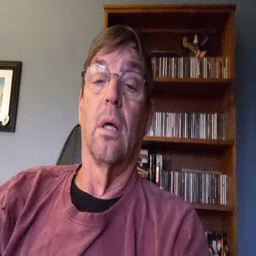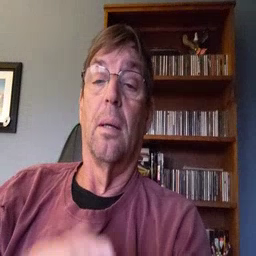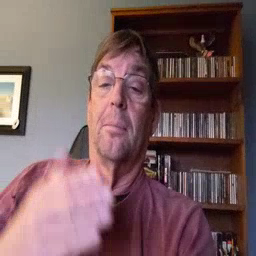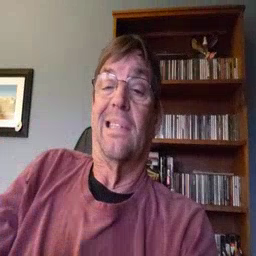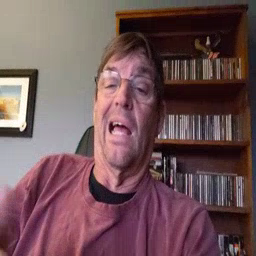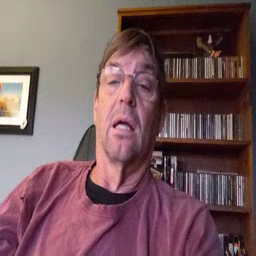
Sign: beside